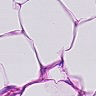
Metastatic tissue present: no